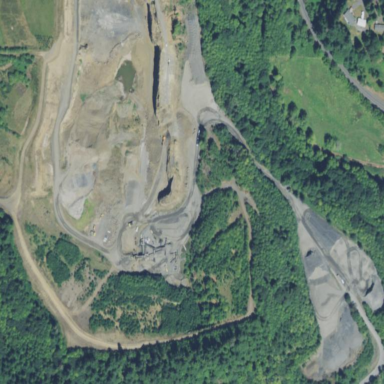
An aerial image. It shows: Quarry area.